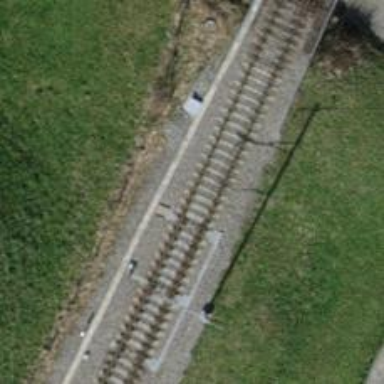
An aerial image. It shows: Railway switch.